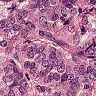
Metastatic tissue present: yes